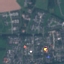
Land use / land cover class: Residential